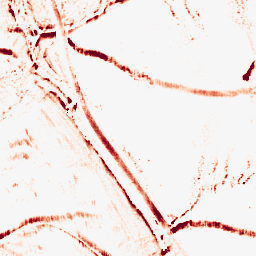
Category: morphological
Decomposition family: morphological_rect
Decomposition parameters: operation: opening
width: 5
height: 10
Upsampling method: sinc_blackman
Upsampling parameters: scale: 2
kernel_size: 4
Upsampling scale: 2